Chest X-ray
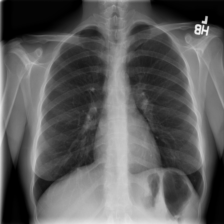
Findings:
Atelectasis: negative
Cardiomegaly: negative
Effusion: negative
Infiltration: negative
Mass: negative
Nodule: negative
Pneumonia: negative
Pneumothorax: negative
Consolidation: negative
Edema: negative
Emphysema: negative
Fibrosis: negative
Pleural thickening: negative
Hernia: negative